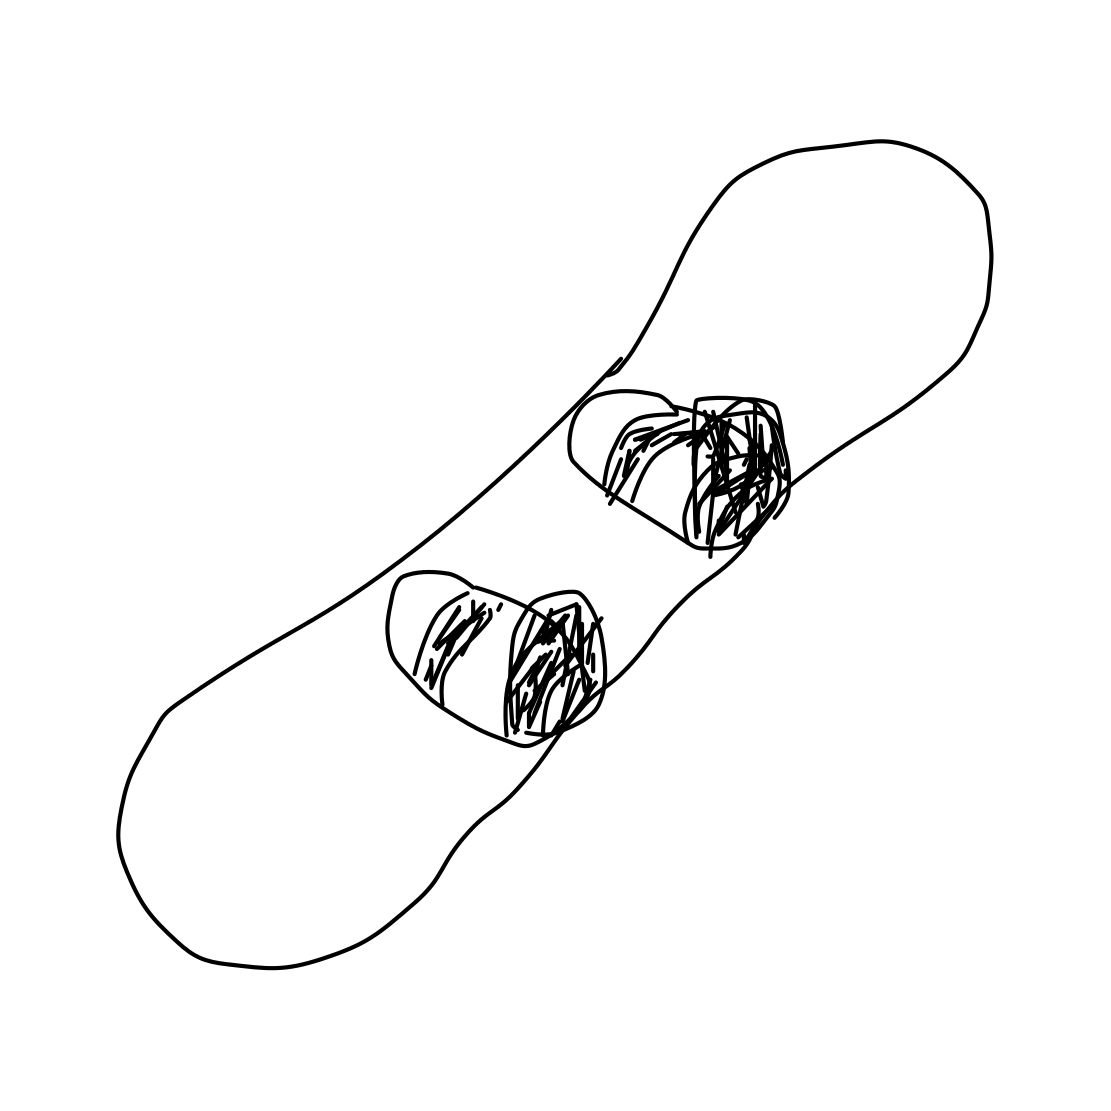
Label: snowboard